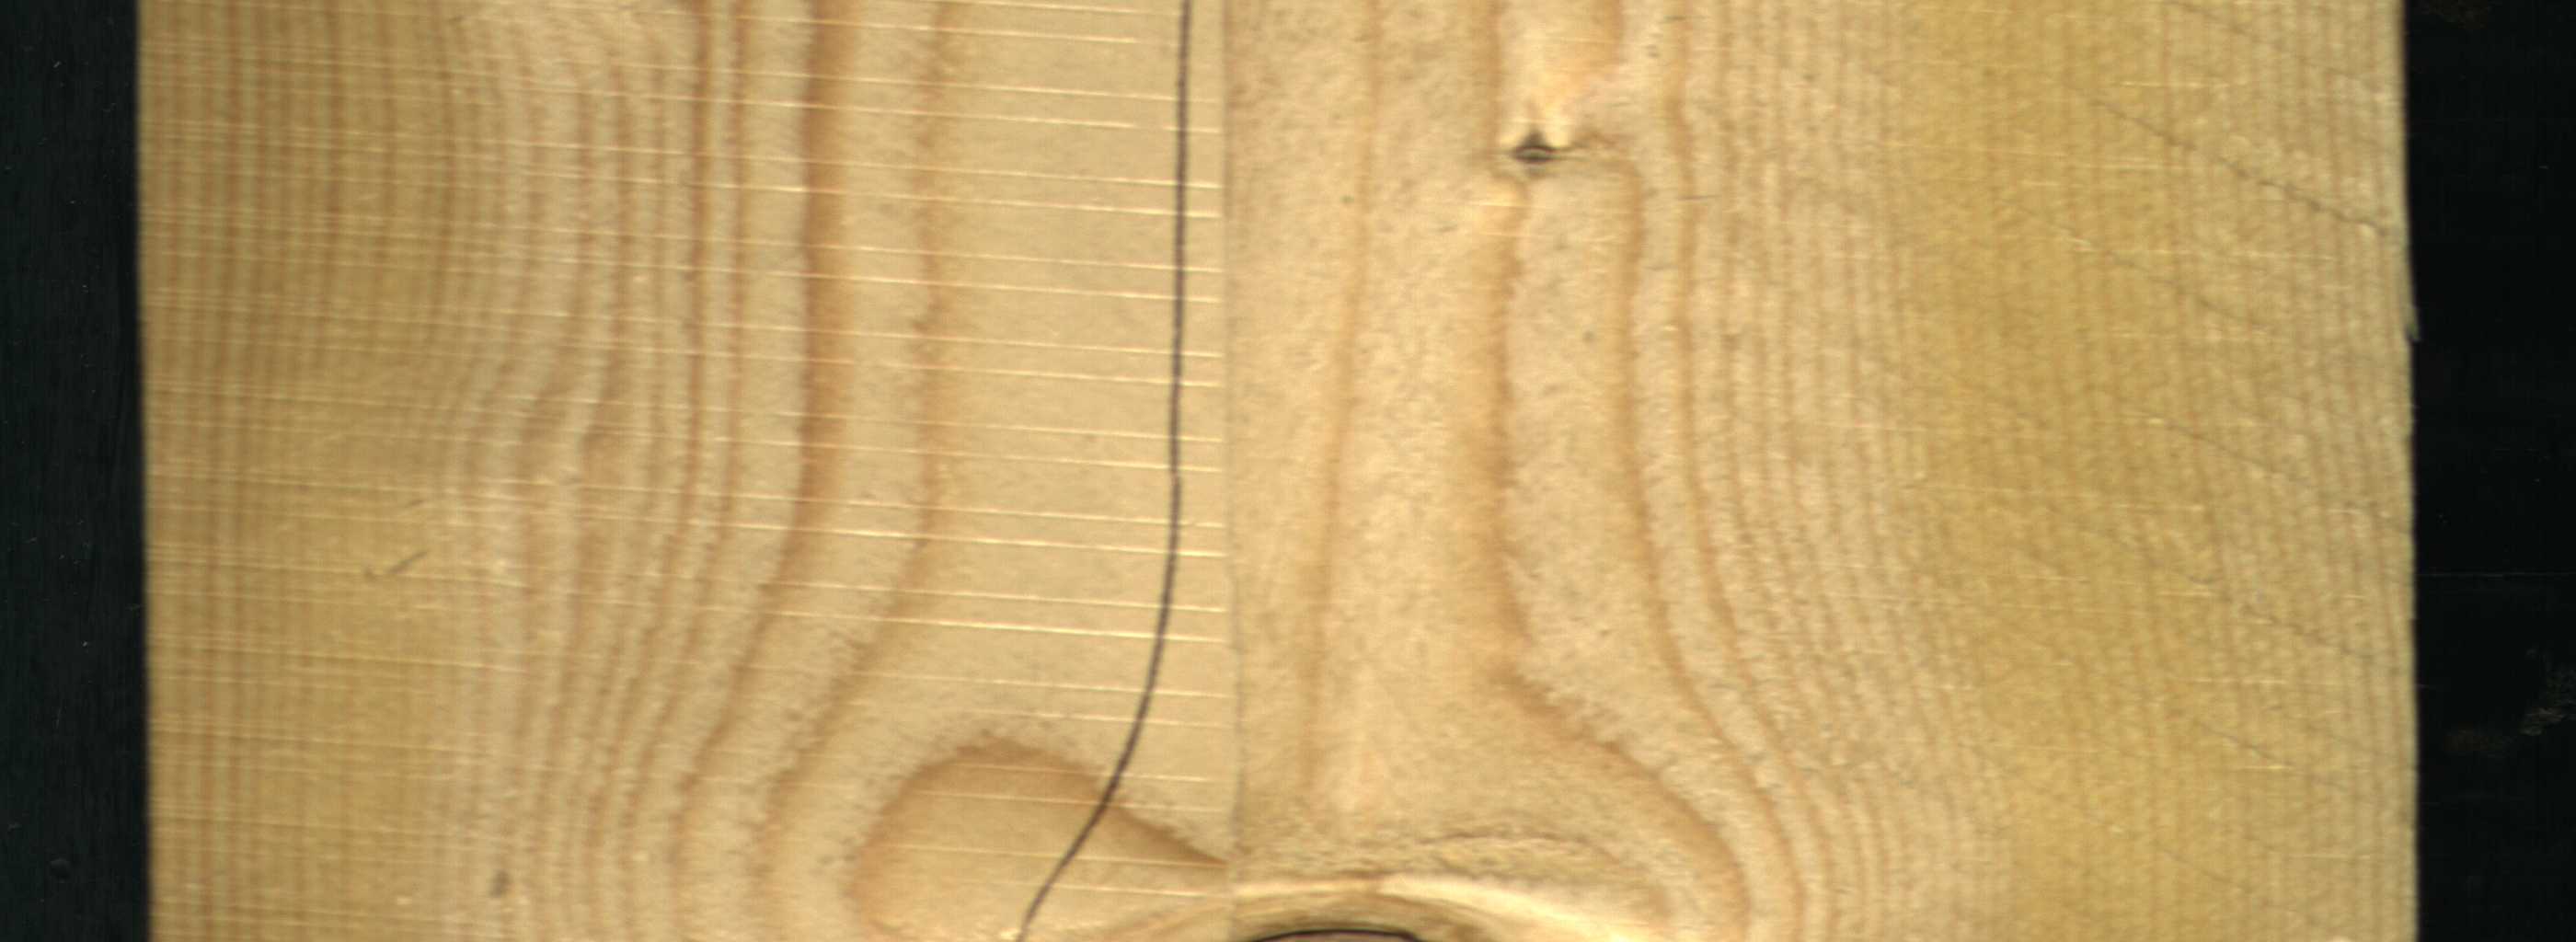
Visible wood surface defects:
Crack
Dead_Knot
Live_Knot